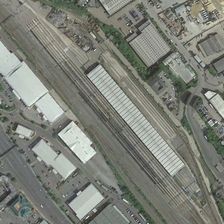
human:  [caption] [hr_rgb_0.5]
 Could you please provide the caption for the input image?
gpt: some buildings are in two sides of a railway station .

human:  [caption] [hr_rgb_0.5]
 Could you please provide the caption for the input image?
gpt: some buildings are in two sides of a railway station .

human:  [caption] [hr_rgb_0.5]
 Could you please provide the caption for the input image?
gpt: some buildings are in two sides of a railway station .

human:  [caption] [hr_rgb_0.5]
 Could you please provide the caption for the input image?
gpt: some buildings are in two sides of a railway station .

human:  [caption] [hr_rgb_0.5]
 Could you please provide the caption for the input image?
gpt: some buildings are in two sides of a railway station .